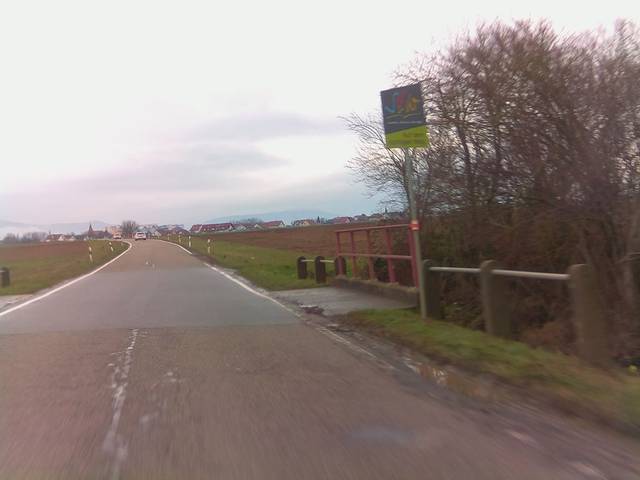
Region: Germany
Coordinates: 49.261, 8.235